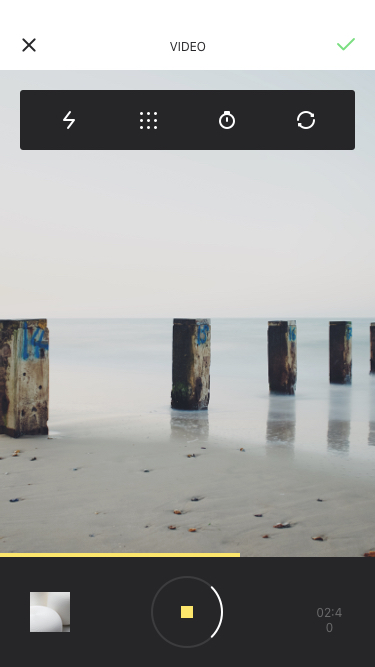
Text in this UI design:
02:40